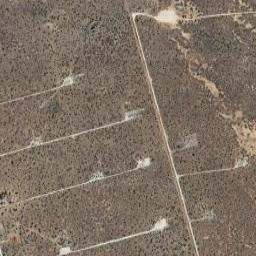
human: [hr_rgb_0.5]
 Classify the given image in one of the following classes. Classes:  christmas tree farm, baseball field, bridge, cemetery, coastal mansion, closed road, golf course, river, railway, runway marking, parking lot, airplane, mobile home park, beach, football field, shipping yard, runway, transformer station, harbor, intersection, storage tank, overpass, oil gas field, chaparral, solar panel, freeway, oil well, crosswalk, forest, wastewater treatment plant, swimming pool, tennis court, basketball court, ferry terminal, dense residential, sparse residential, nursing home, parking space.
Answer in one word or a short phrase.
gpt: oil gas field